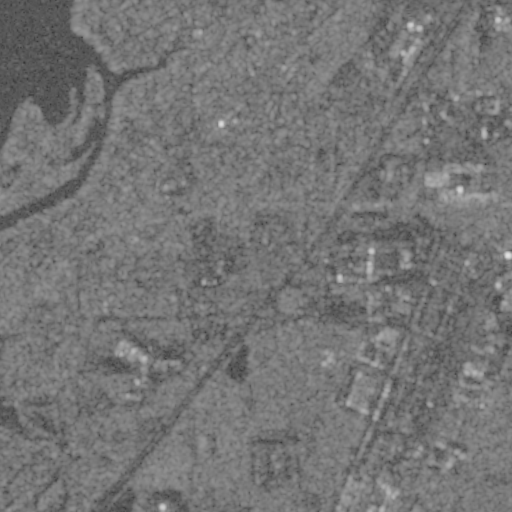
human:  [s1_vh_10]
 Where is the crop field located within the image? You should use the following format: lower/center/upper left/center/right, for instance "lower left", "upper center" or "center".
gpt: The crop field is located in the lower of the image.
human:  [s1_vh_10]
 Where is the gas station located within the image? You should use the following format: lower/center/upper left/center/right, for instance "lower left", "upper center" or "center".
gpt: The gas station is located in the center of the image.
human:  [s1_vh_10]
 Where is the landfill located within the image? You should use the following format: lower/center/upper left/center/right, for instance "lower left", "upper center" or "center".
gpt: The landfill is located in the upper right of the image.
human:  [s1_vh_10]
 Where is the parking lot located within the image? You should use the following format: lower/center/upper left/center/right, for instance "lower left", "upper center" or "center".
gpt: The parking lot is located in the lower right of the image.
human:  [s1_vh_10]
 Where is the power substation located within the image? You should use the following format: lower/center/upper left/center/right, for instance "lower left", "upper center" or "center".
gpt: The power substation is located in the lower right of the image.
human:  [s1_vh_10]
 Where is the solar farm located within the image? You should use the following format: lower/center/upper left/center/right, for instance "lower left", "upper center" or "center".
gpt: The solar farm is located in the lower left of the image.
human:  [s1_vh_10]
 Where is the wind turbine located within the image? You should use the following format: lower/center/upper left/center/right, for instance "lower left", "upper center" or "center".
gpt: The wind turbine is located in the center of the image.
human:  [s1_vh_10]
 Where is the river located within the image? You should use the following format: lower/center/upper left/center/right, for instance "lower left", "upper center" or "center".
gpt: The river is located in the upper left of the image.
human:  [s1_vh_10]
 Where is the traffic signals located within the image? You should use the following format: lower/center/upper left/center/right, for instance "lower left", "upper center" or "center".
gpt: The traffic signals is located in the center of the image.
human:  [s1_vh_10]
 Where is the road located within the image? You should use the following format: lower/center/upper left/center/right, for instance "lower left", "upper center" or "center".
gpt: There is no road in the image.

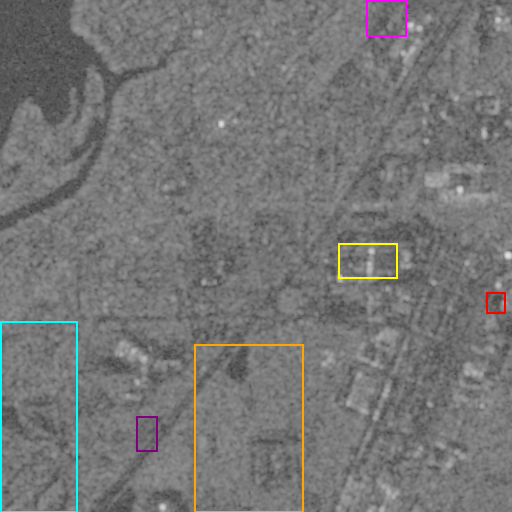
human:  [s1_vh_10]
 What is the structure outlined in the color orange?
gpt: The structure outlined in orange is a crop field.
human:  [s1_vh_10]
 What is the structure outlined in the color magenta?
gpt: The structure outlined in magenta is a landfill.
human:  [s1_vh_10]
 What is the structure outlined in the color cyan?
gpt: The structure outlined in cyan is a park.
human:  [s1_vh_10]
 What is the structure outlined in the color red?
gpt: The structure outlined in red is a parking lot.
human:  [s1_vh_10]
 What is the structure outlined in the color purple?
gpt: The structure outlined in purple is a solar farm.
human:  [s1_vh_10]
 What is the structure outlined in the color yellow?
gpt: The structure outlined in yellow is a building.
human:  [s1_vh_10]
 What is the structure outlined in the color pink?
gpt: There is no pink outline.